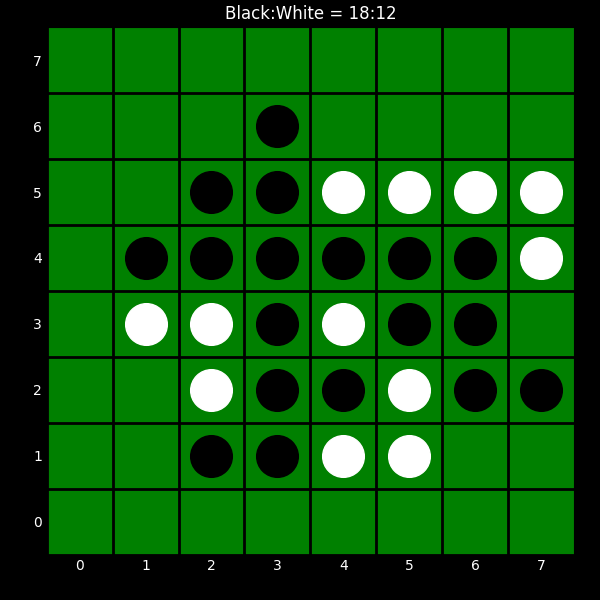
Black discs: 18
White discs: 12